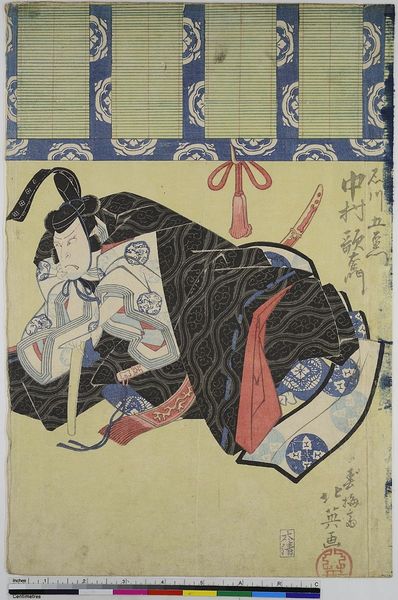
Titel: Der Schauspieler Nakamura Utaemon III als Ishikawa Goemon
Künstler: Shunbaisai Hokuei
Standort: Hamburg
Institution: Museum für Kunst und Gewerbe Hamburg
Schlagwörter: blau, mann, schwarz, rot, beige, blatt, theater, schärpe, holzschnitt, japan, liegen, grimmig, ornamente, kordel, schriftzeichen, druckgraphik, druckgrafik, schwert, säbel, china, zeit, schauspieler, farbholzschnitt, beamter, schauspielerin, rollos, kabuki, edo, reproduktionen, druckerzeugnisse, theateraufführung, ukiyo